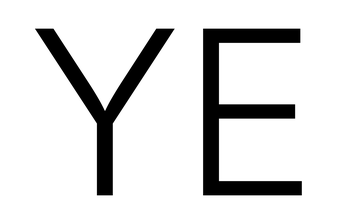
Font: Inter_Light